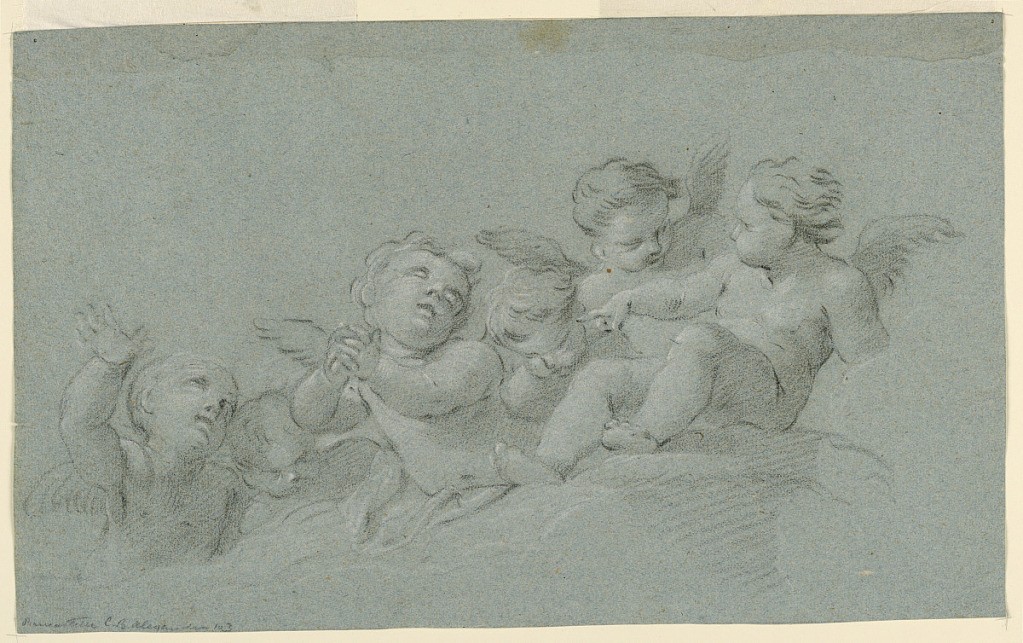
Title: Study of Angels
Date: late 18th century
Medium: Black and white chalk on blue paper
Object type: Drawing
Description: Five angels in clouds. At center, one clasps hands and looks heavenward.